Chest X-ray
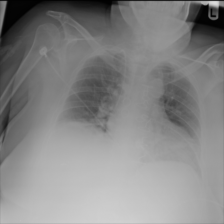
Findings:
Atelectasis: negative
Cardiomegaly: negative
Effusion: negative
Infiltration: negative
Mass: negative
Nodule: negative
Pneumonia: negative
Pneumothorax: negative
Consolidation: negative
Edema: negative
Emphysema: negative
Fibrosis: negative
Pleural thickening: negative
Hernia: negative